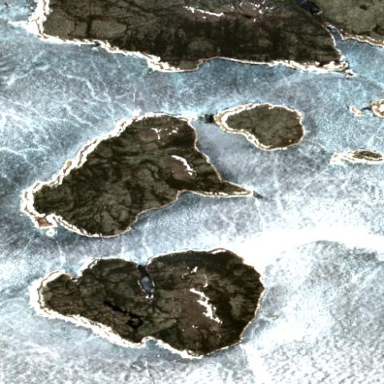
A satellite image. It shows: Island in the natural setting.